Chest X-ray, AP view. Patient: 16 years old, sex F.
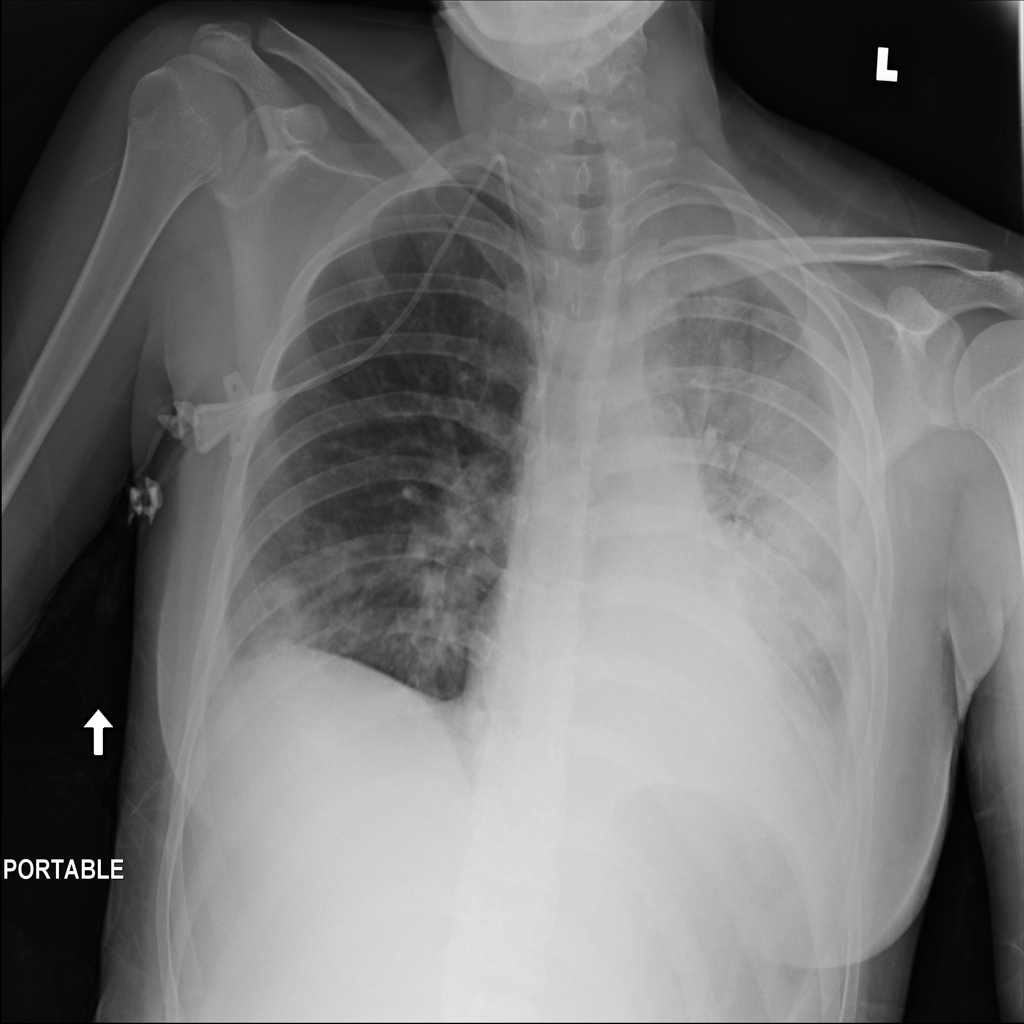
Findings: Effusion, Mass